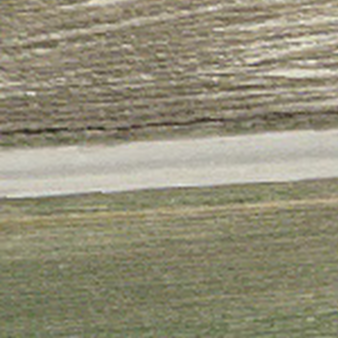
Label: other